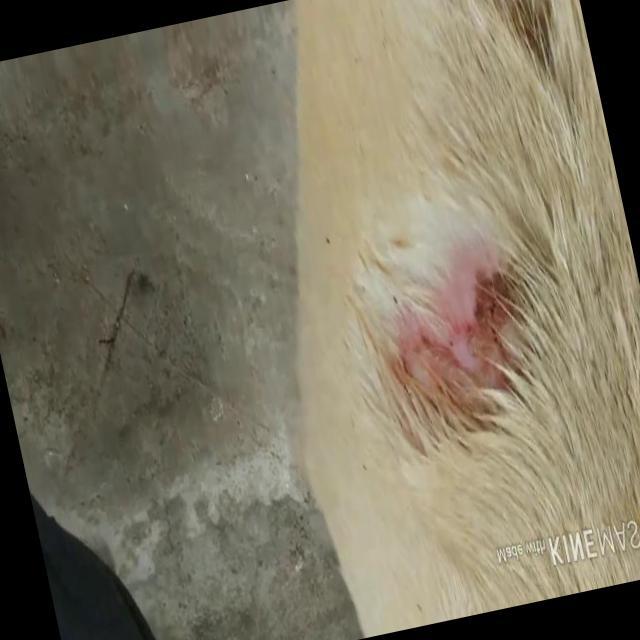
Canine dermatitis — inflammation of the skin presenting with erythema, pruritus, papules, and excoriation. May be allergic, contact, or atopic in origin.